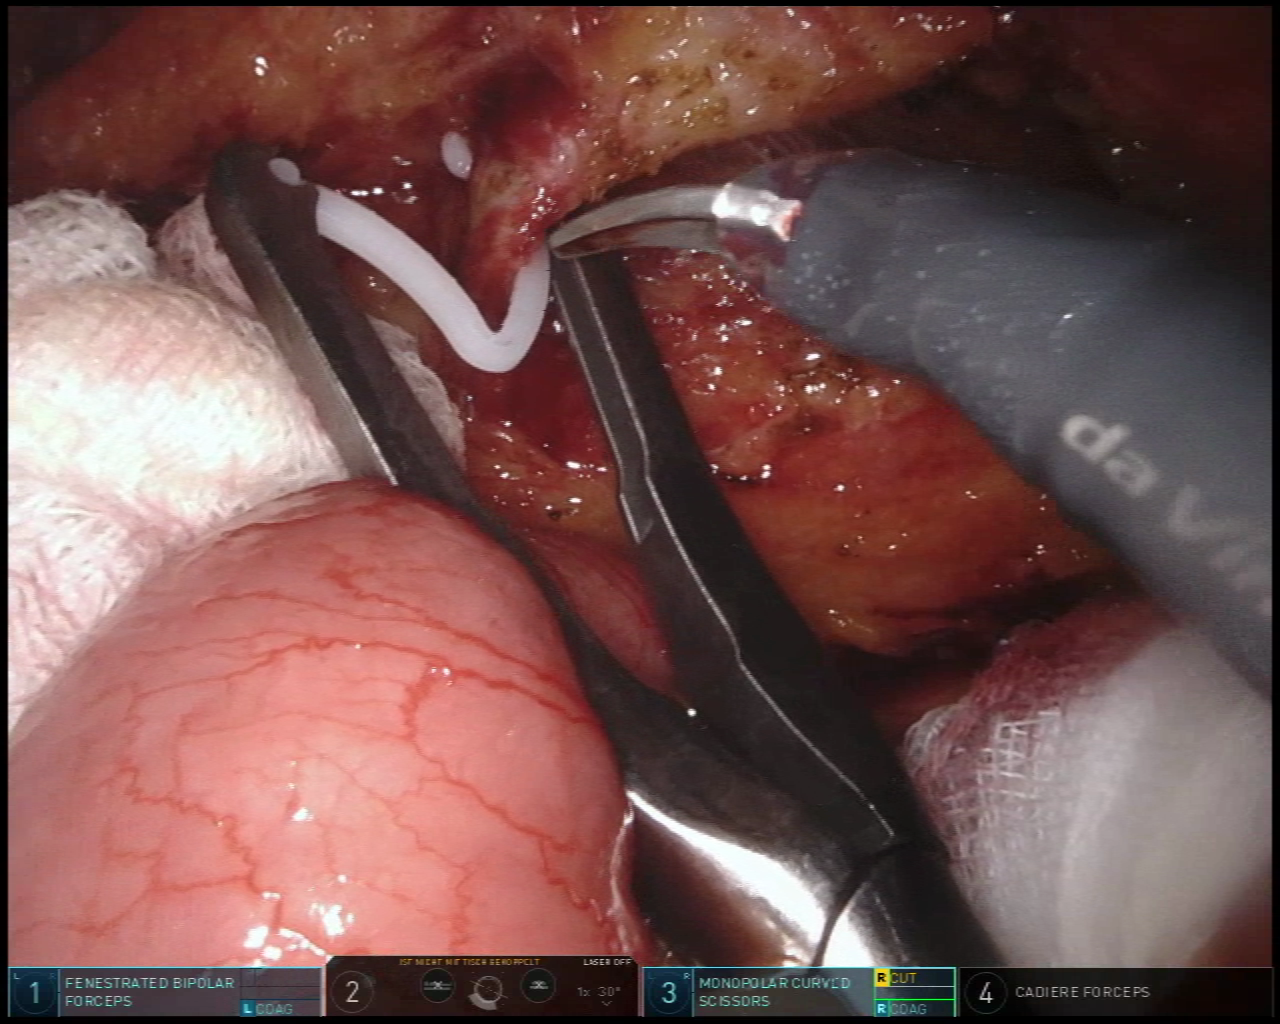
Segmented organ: inferior_mesenteric_artery
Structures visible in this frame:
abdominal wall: no
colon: no
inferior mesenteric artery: yes
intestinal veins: no
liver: no
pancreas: no
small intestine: yes
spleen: no
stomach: no
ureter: no
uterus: no
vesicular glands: no